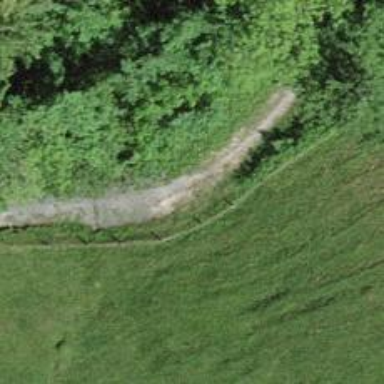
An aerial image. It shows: Dirt track road with grade3 tracktype.